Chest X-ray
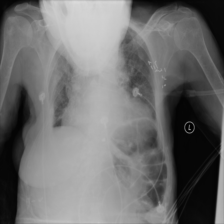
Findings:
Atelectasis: negative
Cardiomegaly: negative
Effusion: negative
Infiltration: positive
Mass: negative
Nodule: negative
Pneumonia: negative
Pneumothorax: negative
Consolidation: negative
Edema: negative
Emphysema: negative
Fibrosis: negative
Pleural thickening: negative
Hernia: negative